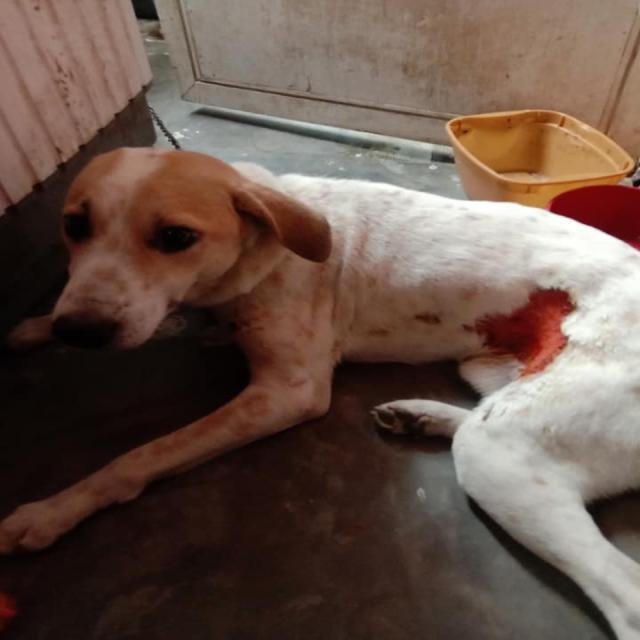
Canine dermatitis — inflammation of the skin presenting with erythema, pruritus, papules, and excoriation. May be allergic, contact, or atopic in origin.